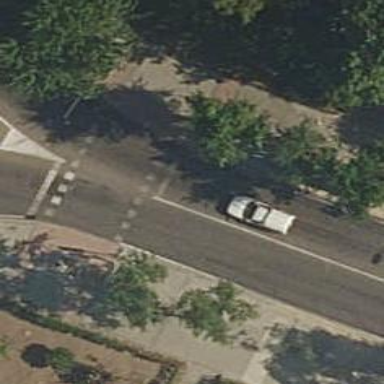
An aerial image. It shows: Zebra crossing with traffic signals. The crossing is marked by traffic lights.